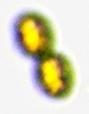
Label: Margalefidinium